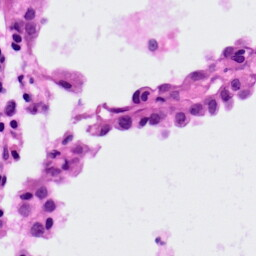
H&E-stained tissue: Lung